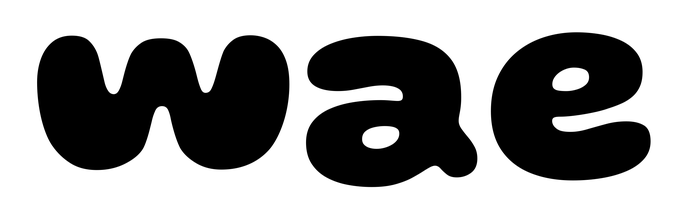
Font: Gluten_ExtraBold